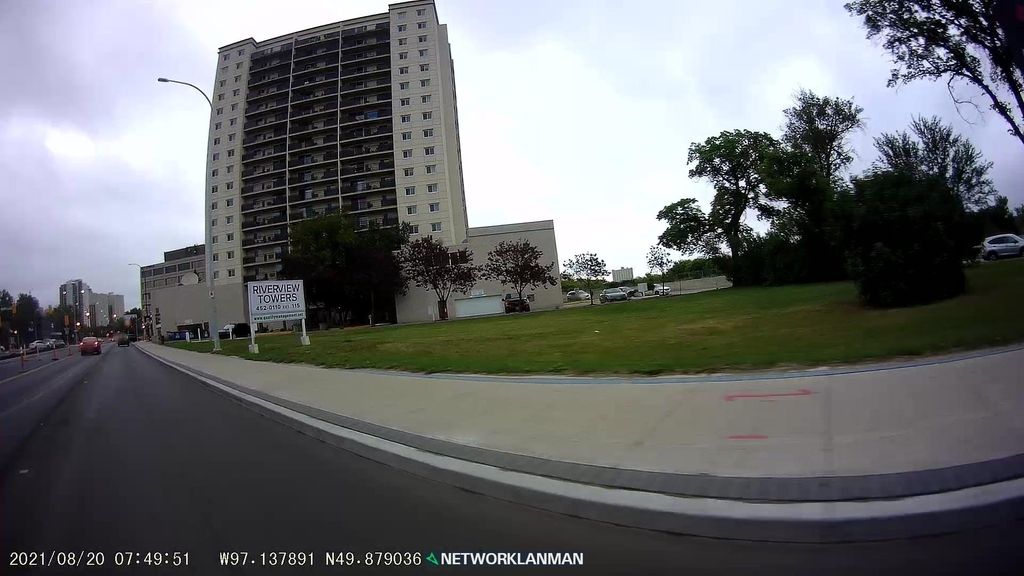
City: winnipeg